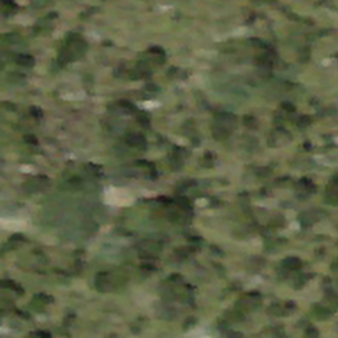
Label: other